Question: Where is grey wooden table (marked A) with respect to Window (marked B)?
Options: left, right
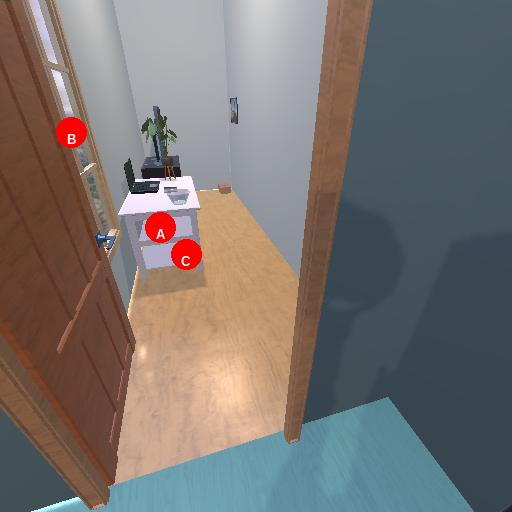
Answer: left